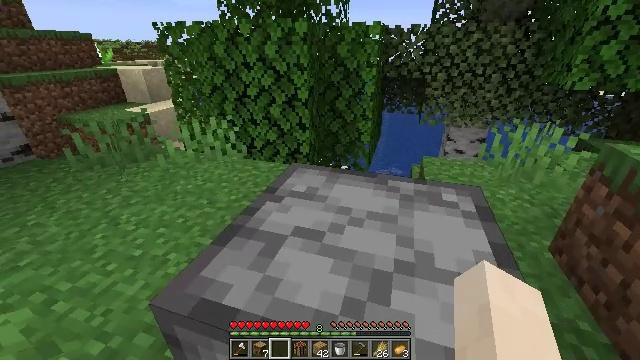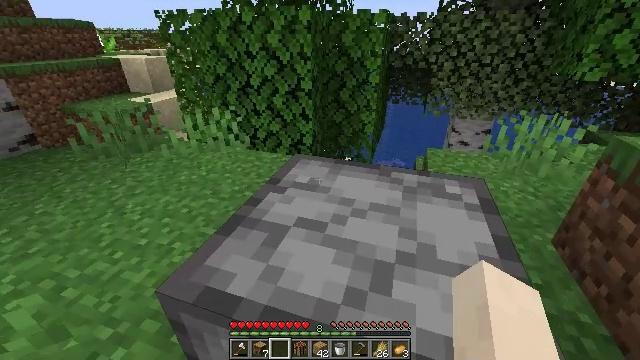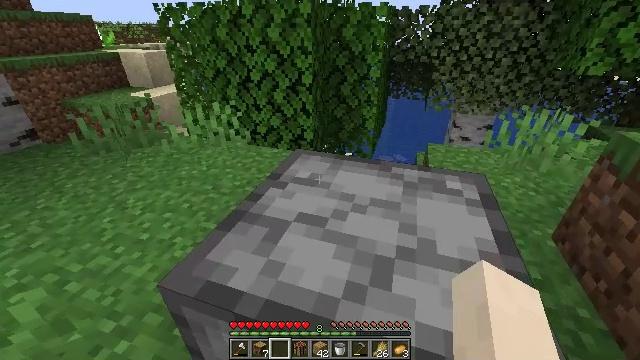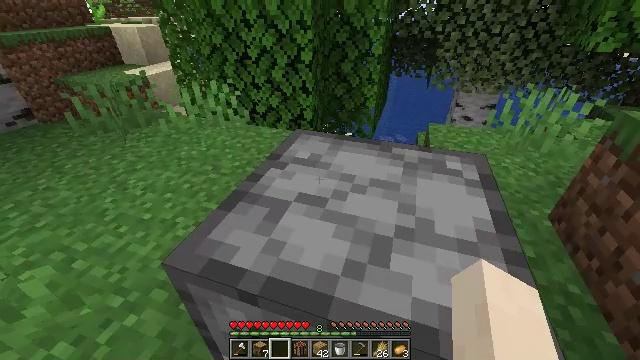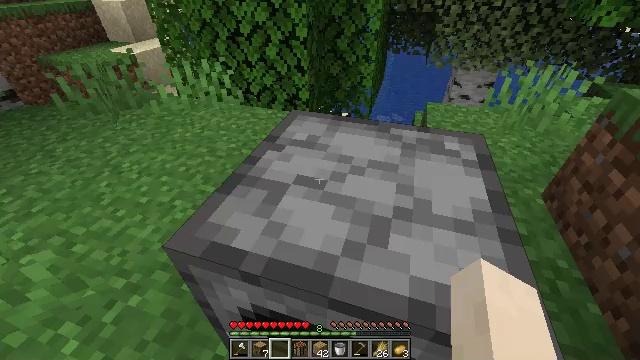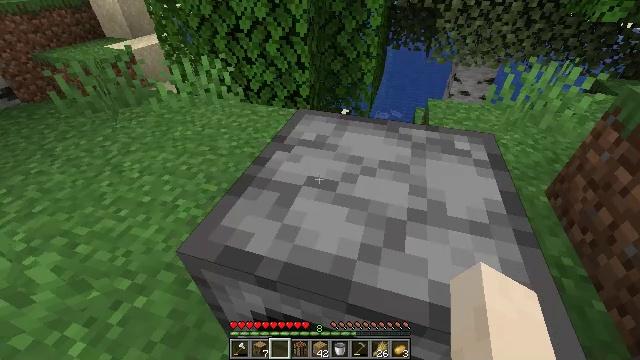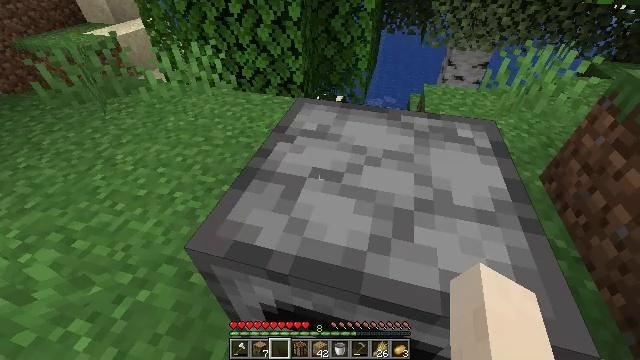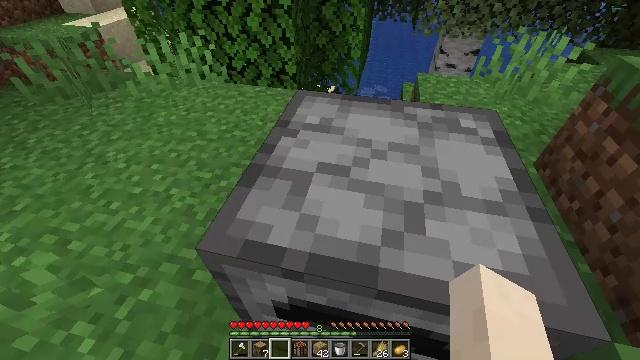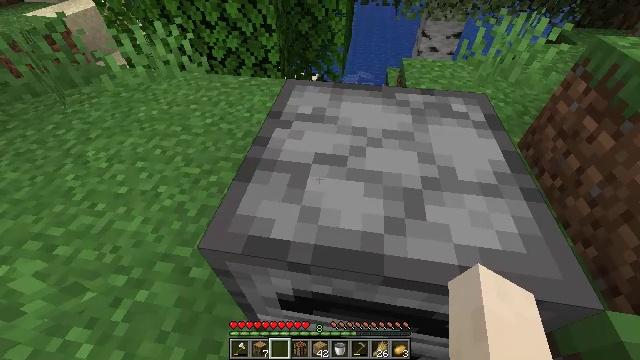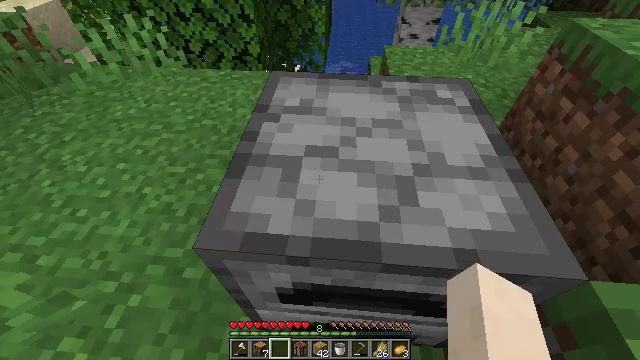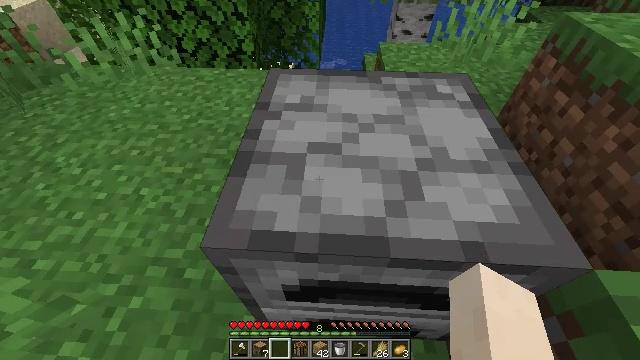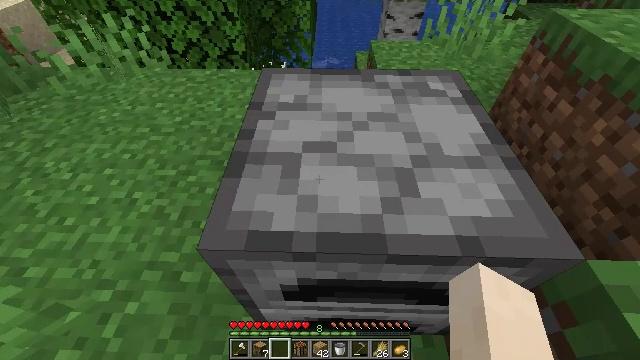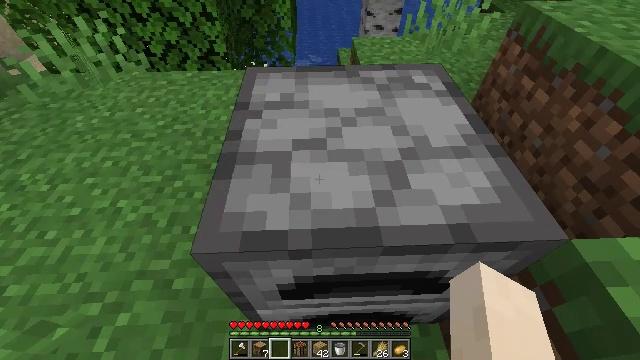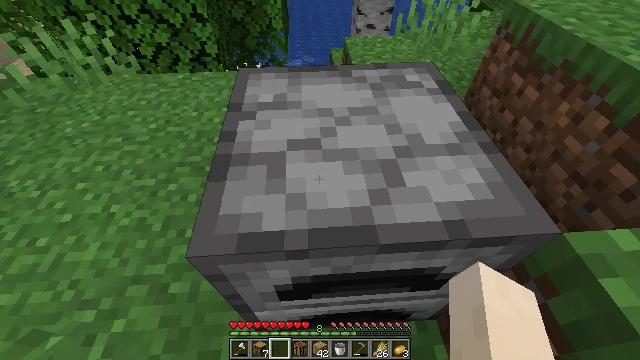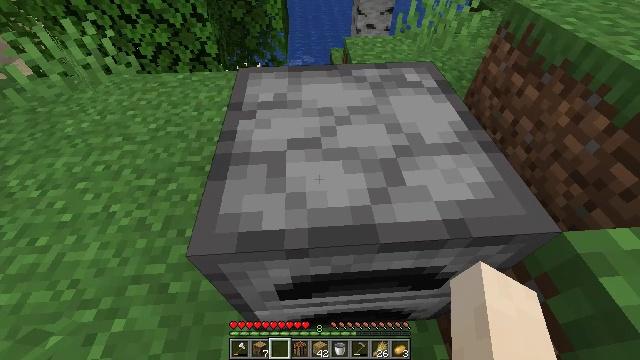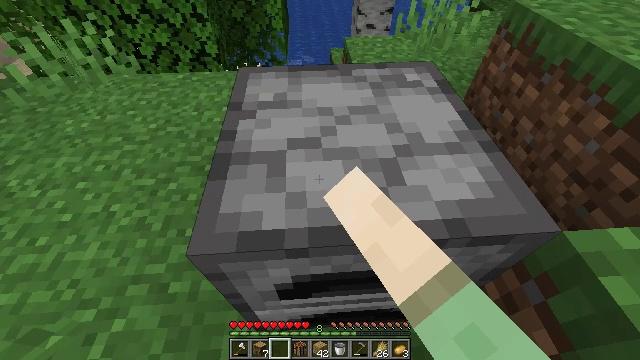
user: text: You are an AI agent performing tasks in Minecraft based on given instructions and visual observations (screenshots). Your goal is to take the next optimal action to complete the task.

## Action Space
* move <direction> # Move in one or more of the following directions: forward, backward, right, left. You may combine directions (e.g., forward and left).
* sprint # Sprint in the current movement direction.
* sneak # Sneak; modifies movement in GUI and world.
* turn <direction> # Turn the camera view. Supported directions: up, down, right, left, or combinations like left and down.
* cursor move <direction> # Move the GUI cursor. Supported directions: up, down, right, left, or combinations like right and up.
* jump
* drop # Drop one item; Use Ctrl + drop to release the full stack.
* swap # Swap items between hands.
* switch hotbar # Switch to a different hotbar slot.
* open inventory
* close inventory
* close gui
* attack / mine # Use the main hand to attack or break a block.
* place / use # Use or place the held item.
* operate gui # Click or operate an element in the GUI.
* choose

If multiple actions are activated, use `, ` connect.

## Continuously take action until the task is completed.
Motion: motion action
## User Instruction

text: Remove a cooked porkchop from the inventory.
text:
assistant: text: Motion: turn down
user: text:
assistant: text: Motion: turn down
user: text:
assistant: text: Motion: turn down
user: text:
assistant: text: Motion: move forward, turn right and down
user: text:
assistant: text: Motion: move forward
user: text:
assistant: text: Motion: move forward, turn right and down
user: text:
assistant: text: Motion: move forward, turn right and down
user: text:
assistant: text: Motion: move forward, turn right and down
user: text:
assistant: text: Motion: turn right and down
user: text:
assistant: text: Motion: turn right
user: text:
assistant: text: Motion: turn right
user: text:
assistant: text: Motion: turn right
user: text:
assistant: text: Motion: turn right
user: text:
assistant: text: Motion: use / place
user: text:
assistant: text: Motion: use / place
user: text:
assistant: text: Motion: use / place
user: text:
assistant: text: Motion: use / place
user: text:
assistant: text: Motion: no_op
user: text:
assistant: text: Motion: open gui
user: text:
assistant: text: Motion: no_op
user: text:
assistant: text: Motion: no_op
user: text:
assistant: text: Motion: cursor move right
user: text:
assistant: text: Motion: cursor move right and up
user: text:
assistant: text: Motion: no_op
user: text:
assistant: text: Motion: no_op
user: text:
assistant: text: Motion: no_op
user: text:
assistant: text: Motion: no_op
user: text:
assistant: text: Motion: cursor move left and up
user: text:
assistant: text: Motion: cursor move left and up
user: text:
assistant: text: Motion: cursor move left and up